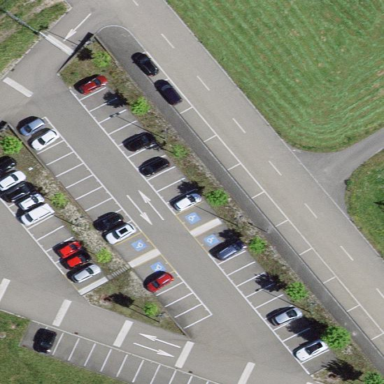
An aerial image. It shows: Parking area with surface.